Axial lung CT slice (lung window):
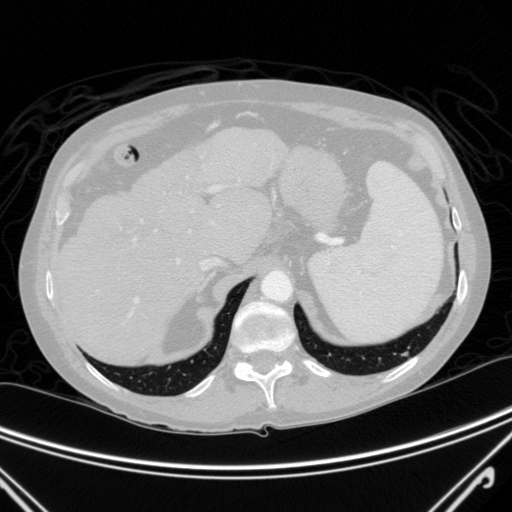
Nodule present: no